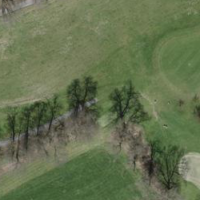
EUNIS habitat code: 53
Species observed at this site:
Fagus sylvatica